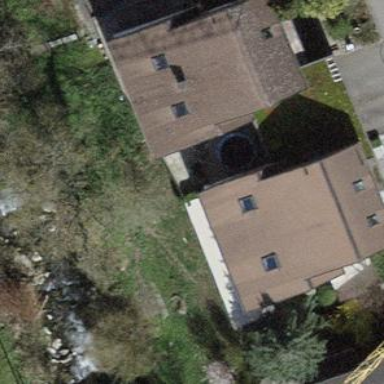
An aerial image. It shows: Building with tile roof.